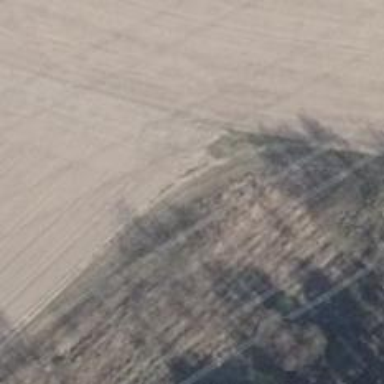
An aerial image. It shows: Track with very rough surface.